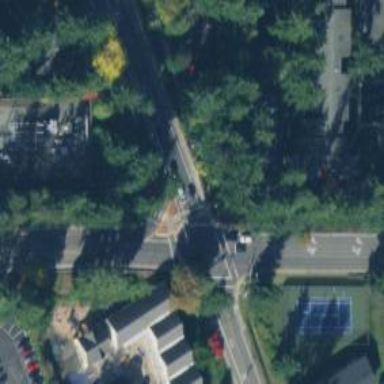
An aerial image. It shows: Footway crossing with asphalt surface and island in the middle.